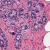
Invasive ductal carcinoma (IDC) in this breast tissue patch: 0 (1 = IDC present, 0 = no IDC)